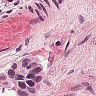
Metastatic tissue present: no